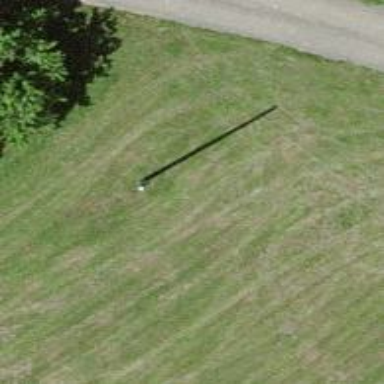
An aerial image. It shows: Utility pole in the area.